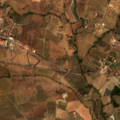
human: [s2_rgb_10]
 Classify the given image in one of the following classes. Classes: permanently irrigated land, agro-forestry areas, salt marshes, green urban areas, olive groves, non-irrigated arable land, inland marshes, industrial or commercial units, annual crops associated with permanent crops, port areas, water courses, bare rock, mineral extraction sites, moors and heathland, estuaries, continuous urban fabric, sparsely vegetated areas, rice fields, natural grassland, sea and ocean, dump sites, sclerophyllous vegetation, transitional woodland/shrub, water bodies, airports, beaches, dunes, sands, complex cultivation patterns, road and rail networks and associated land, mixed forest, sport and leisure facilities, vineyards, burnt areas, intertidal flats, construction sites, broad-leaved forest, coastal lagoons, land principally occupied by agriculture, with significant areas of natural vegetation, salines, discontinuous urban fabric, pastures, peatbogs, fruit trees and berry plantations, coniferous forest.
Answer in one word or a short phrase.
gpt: continuous urban fabric, discontinuous urban fabric, industrial or commercial units, vineyards, fruit trees and berry plantations, olive groves, complex cultivation patterns